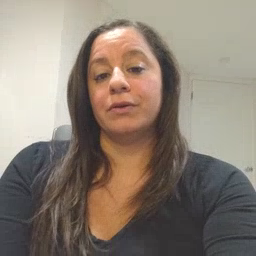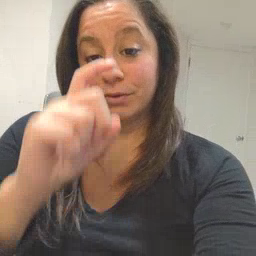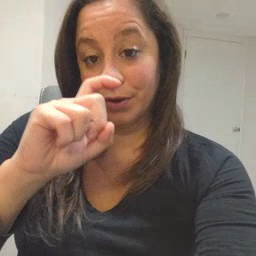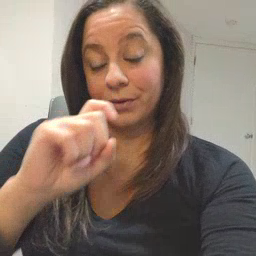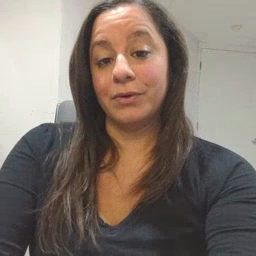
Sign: doll